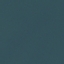
Land use / land cover: SeaLake